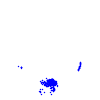
Particle: electron